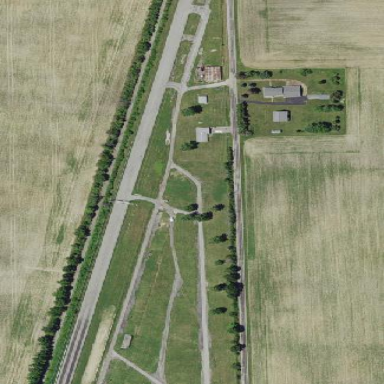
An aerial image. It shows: Raceway for motor sports.